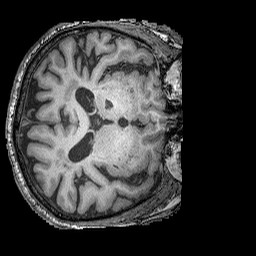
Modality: T1w
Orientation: axial
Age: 66
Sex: male
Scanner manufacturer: siemens
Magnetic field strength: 3 T
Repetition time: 2.25 s
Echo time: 0.00415 s